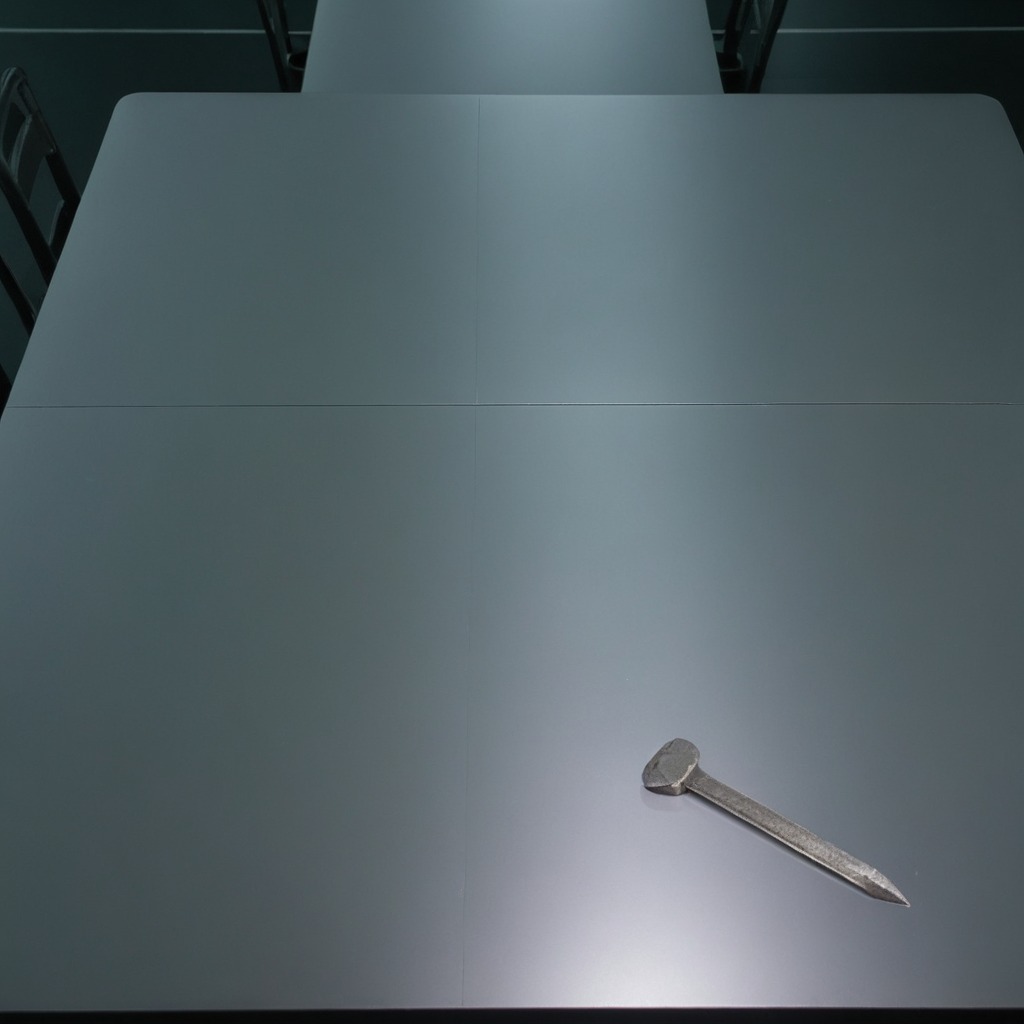
A nail is lying on a clean empty table in a railway signal maintenance room lit by harsh overhead fluorescents photorealistic surface textures crisp shadows high dynamic range